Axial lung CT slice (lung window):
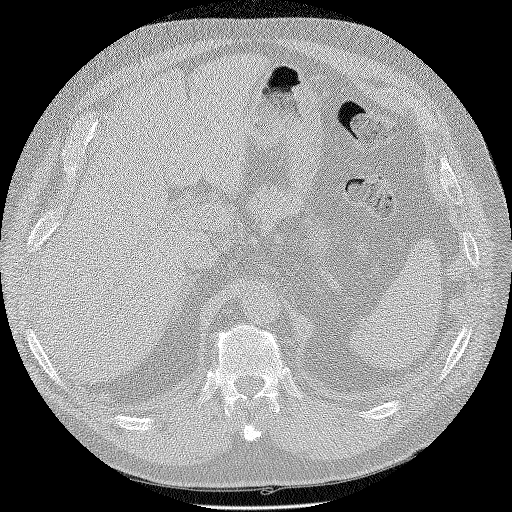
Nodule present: no